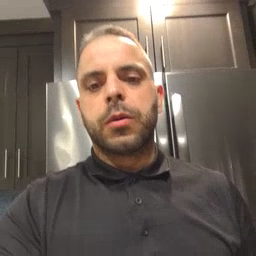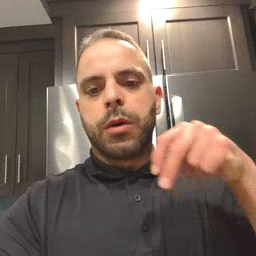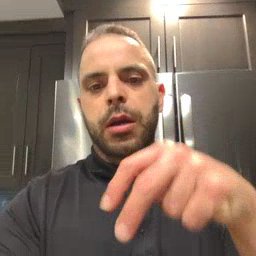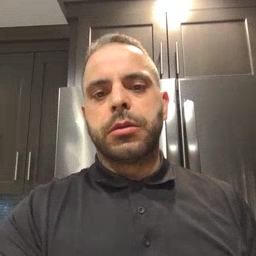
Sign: ride